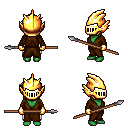
a pixel art fantasy rpg character, female body template, orc, green skin, brown robe, white pants, blonde pixie cut hairstyle, gold helm, gold gloves, spear, four views (front, back, left, right), 2x2 character sprite sheet, small pixel art, hard edges, no anti-aliasing